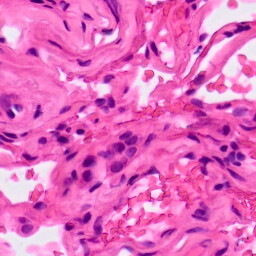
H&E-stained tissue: Lung